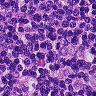
Metastatic tissue present: yes